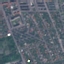
Land use / land cover class: Residential